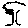
Label: tree